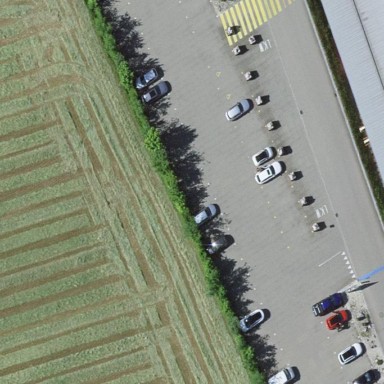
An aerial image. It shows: Parking area with surface.